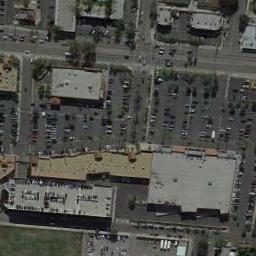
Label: parking_lot